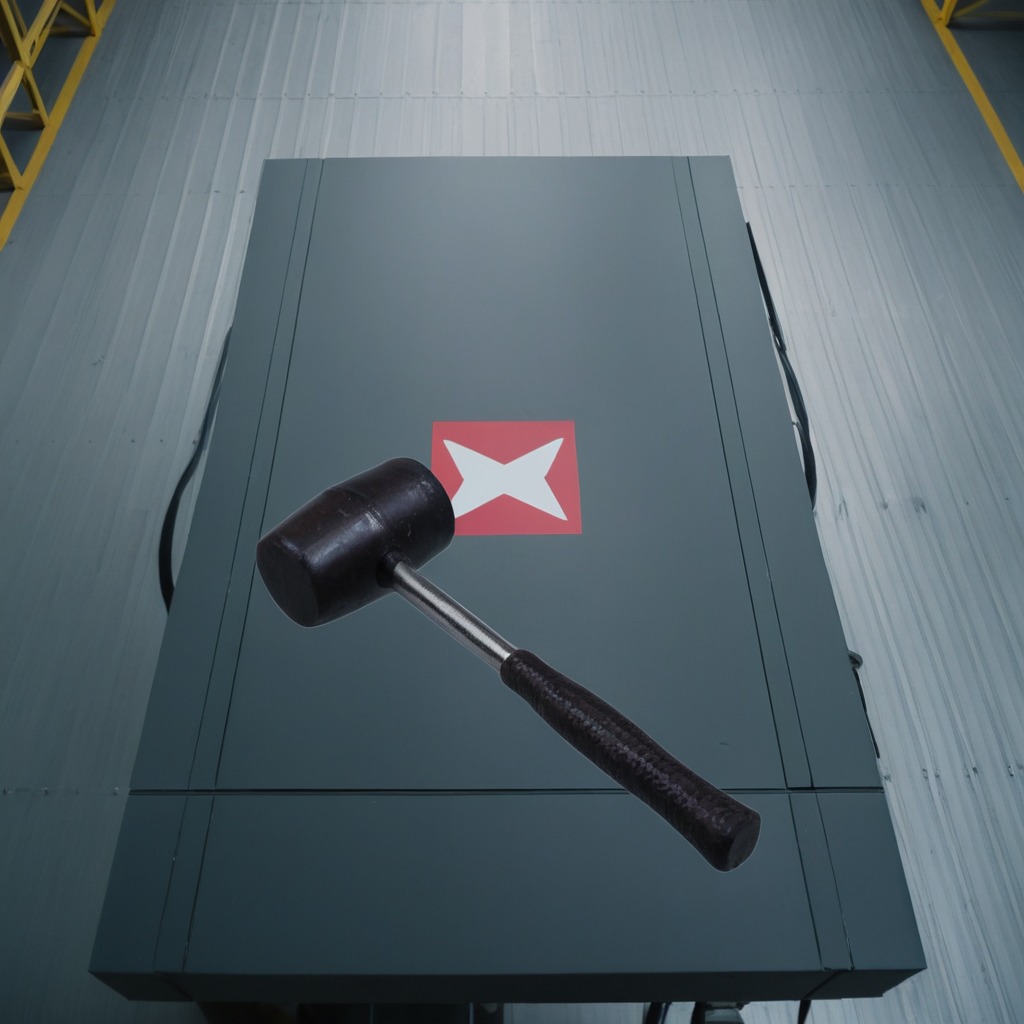
A hammer lies on a toolbox surface in an airplane hangar workshop 8K.